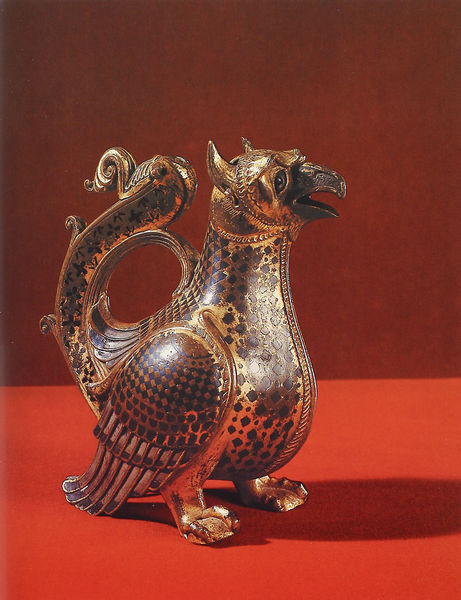
Titel: Greifenaquamanile
Standort: Herkunftsland: (NL Maasgebiet) (EU - NL - Maasgebiet)
Institution: Wien, Kunsthistorisches Museum
Schlagwörter: blau, feder, flügel, fuß, schatten, vogel, hintergrund, schwarz, zeichnung, rot, tier, karo, muster, augen, federn, silber, auge, figur, gold, ohren, rund, henkel, kanne, vase, schwanz, füße, schnabel, dunkelblau, metall, griff, gefäß, messing, krallen, mystisch, greif, hahn, geöffnet, kunsthandwerk, zink, verzierungen, oren, goldschmiedearbeit, emaille, weltkunst, gold vogel